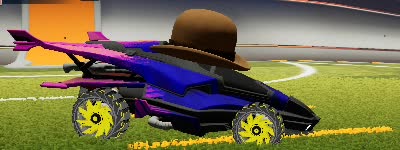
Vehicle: aftershock